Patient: sex F, age 34
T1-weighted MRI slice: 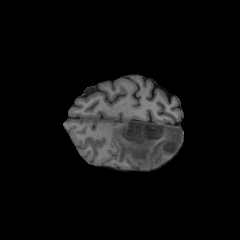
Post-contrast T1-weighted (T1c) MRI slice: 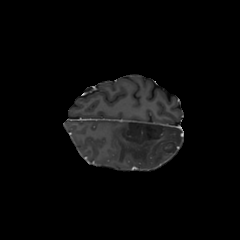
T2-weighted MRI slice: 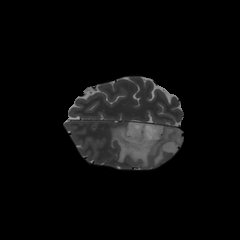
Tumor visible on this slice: yes
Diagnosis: Astrocytoma, IDH-mutant
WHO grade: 3